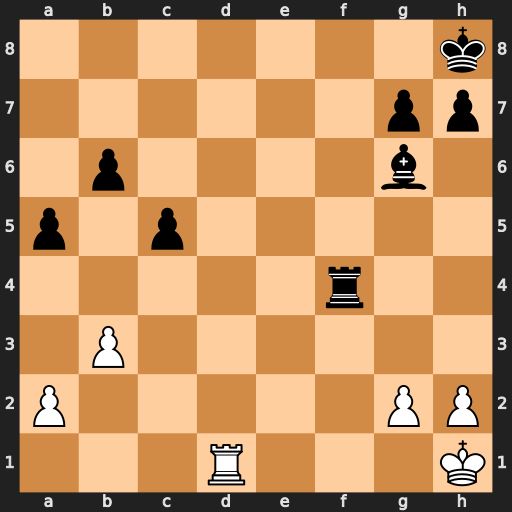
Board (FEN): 7k/6pp/1p4b1/p1p5/5r2/1P6/P5PP/3R3K
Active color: w
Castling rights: -
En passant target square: -
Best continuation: Rd8+ Be8 Rxe8+ Rf8 Rxf8#